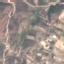
Land use / land cover: PermanentCrop